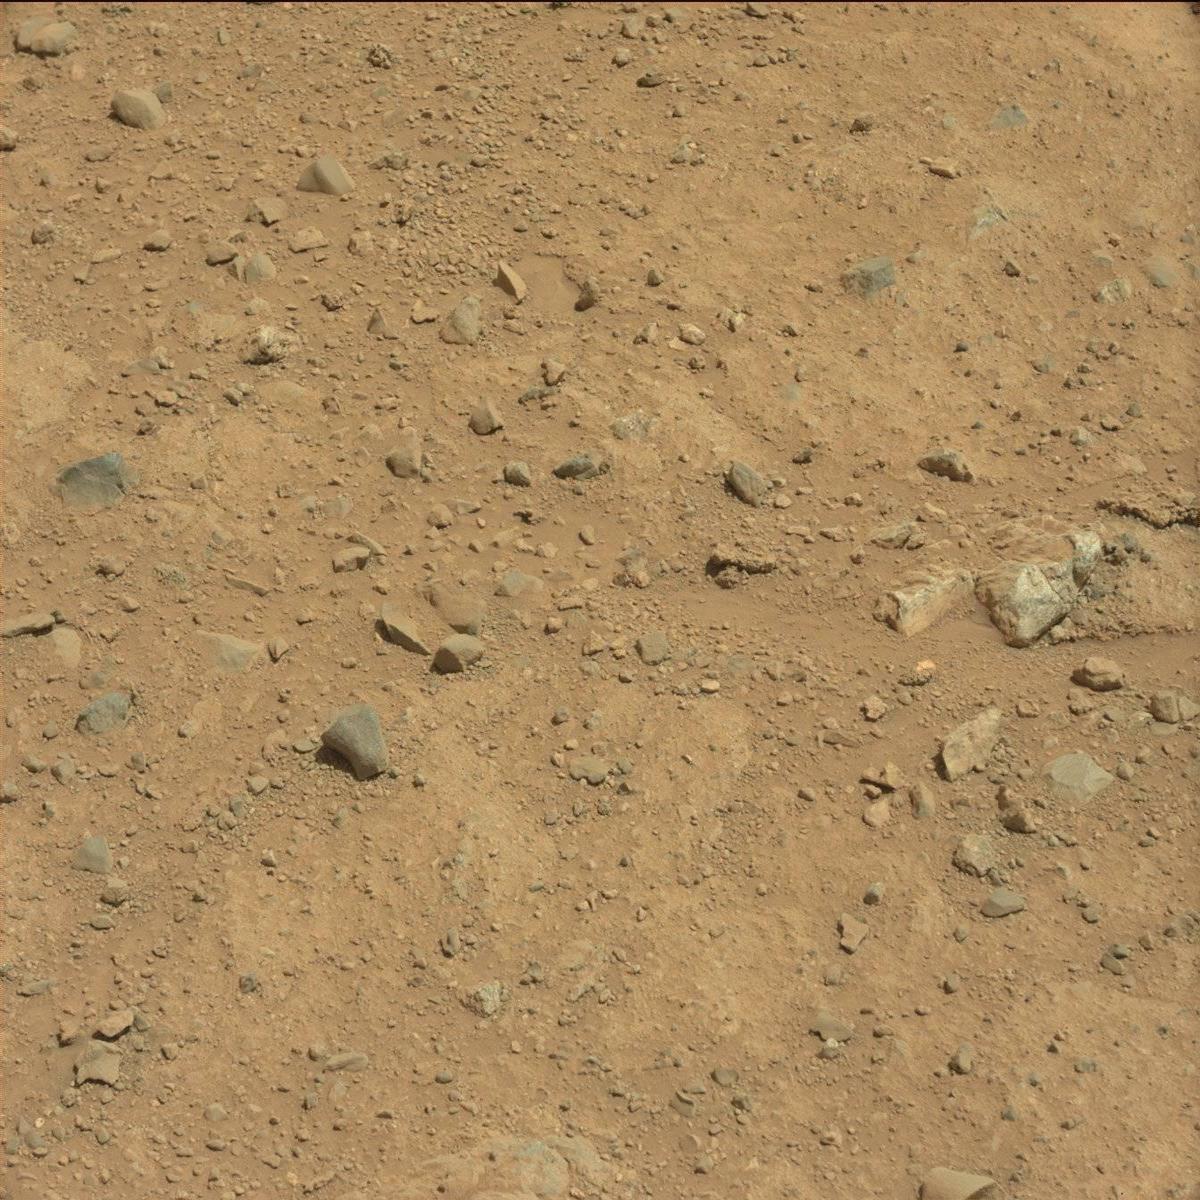
Terrain classes present: Bedrock, Rock, Sand / Soil